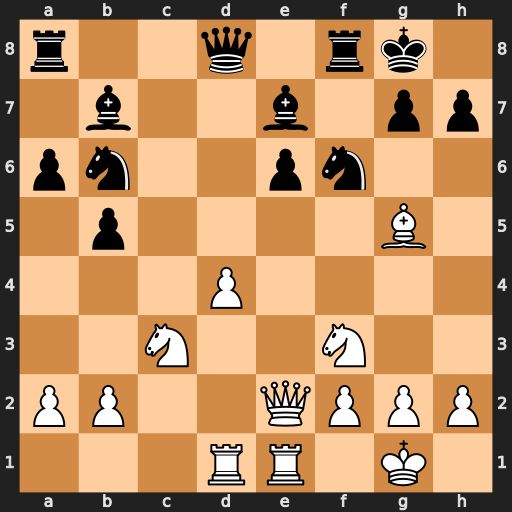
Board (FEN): r2q1rk1/1b2b1pp/pn2pn2/1p4B1/3P4/2N2N2/PP2QPPP/3RR1K1
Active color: w
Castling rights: -
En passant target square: -
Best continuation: Qxe6+ Kh8 Qxe7 Qxe7 Rxe7